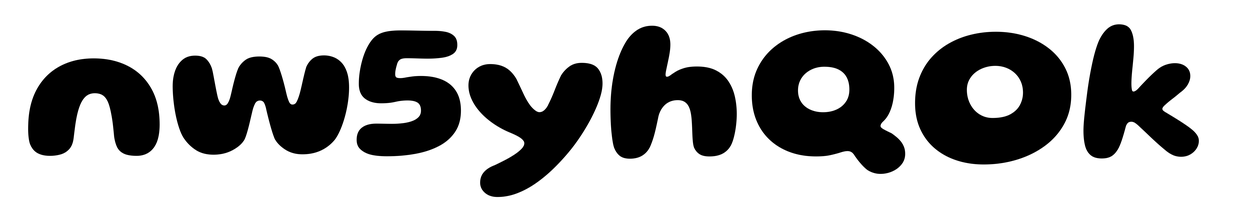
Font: Gluten_Bold